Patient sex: M
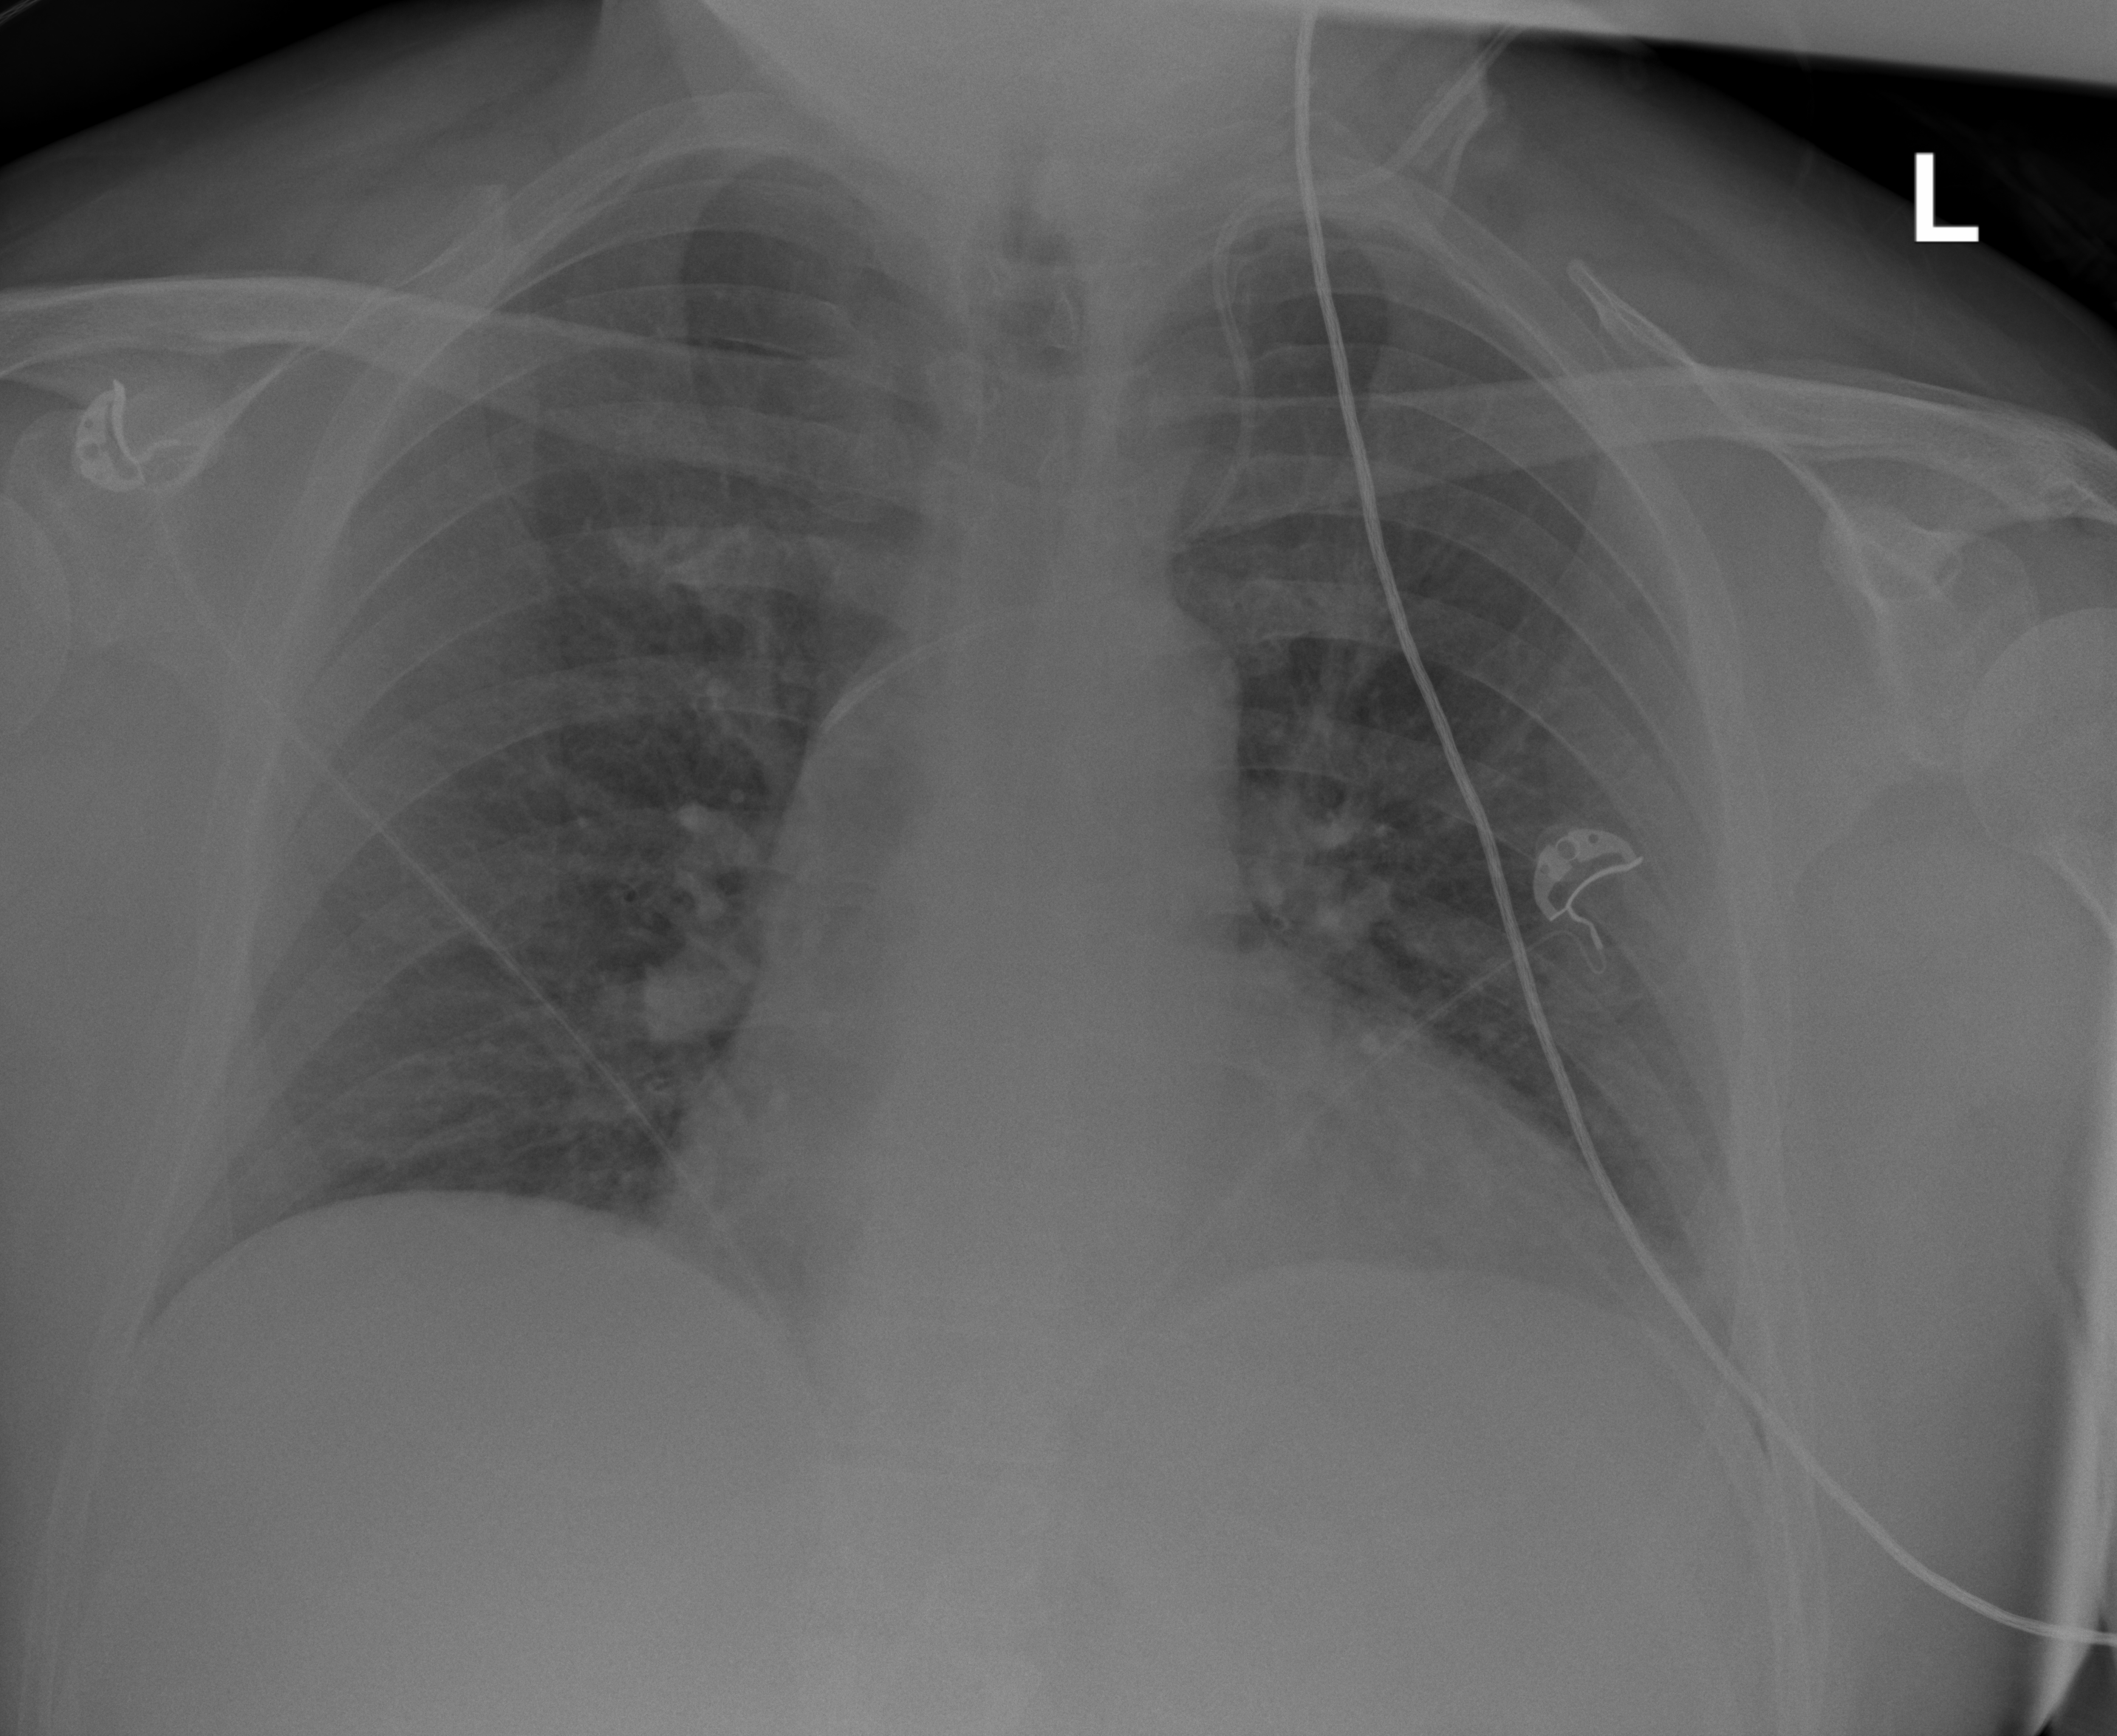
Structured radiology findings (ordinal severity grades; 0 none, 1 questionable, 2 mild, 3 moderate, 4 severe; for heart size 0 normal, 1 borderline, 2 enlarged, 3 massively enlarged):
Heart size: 1
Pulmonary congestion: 2
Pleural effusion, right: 0
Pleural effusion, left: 0
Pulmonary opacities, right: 1
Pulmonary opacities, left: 0
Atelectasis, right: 0
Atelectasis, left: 1